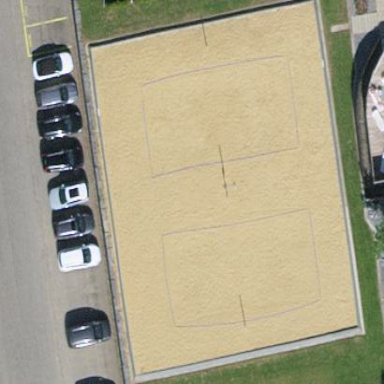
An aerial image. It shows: Volleyball court on leisure land pitch.